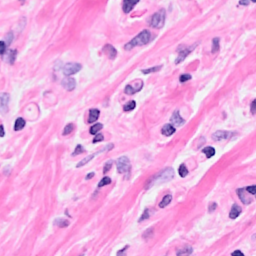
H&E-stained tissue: Breast